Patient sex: M
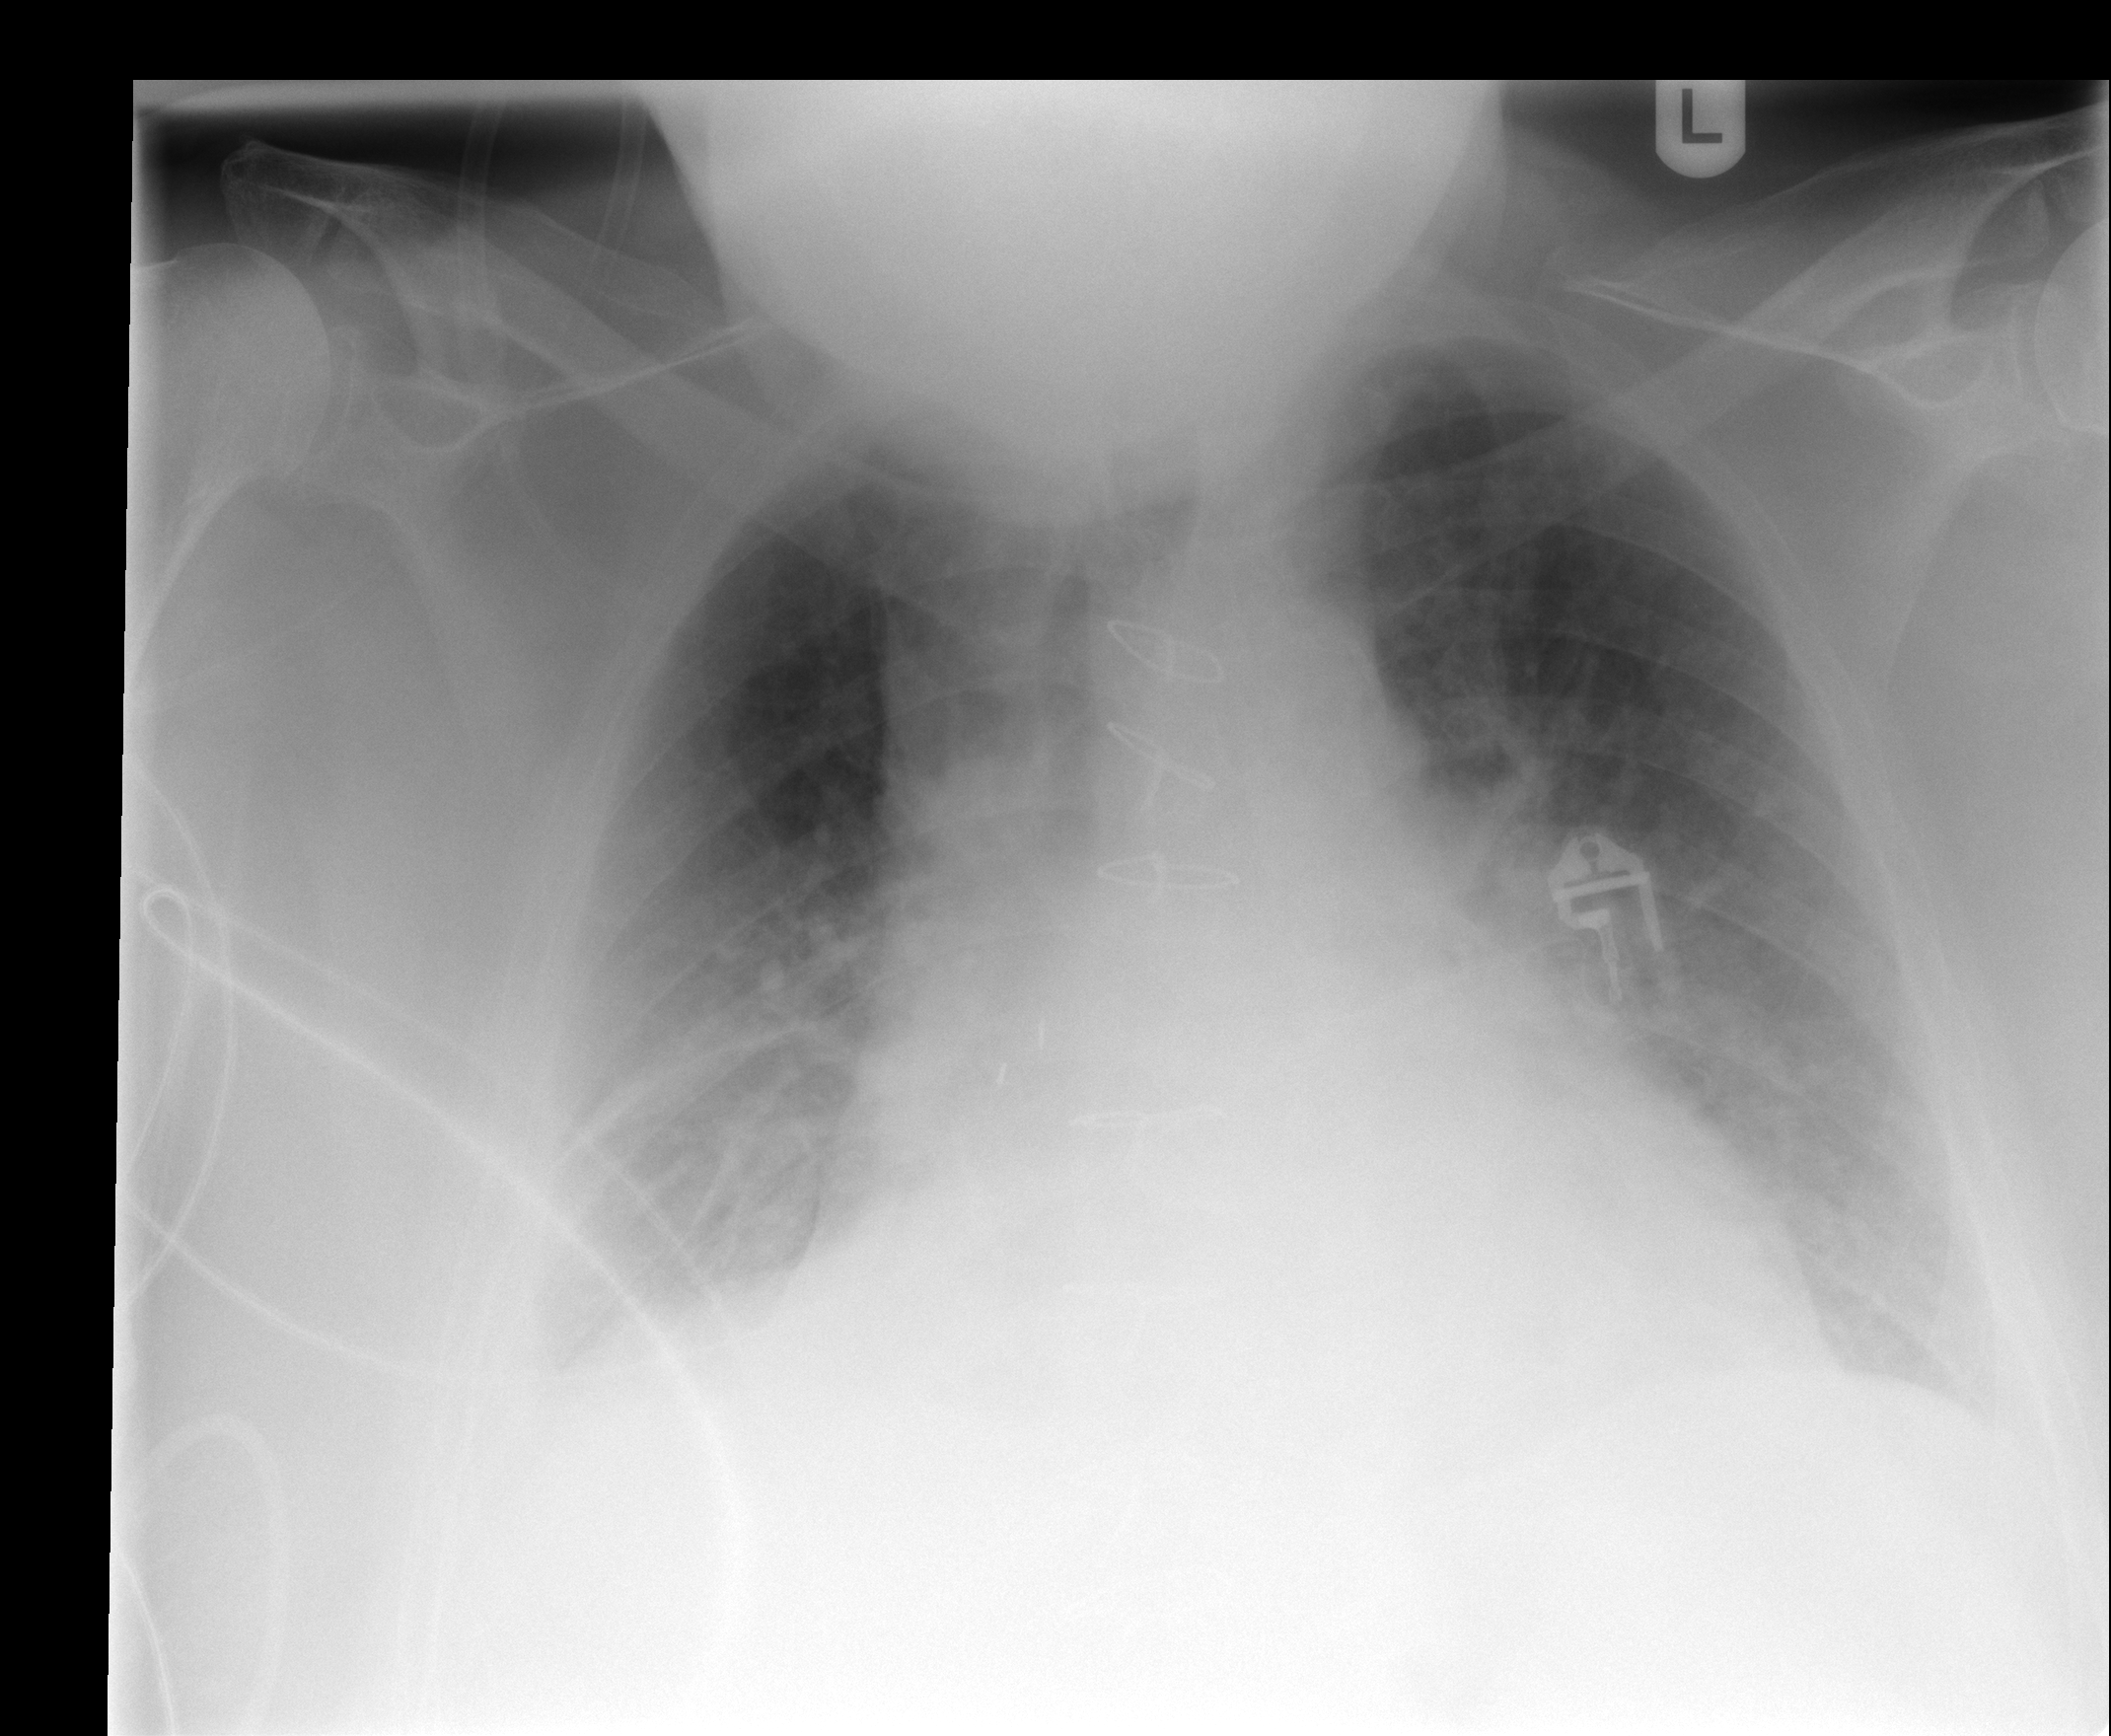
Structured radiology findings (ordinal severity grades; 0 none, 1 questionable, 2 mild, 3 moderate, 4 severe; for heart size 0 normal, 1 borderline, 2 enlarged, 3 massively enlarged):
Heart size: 2
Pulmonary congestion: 2
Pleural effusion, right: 2
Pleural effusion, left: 2
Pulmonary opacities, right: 0
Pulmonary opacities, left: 0
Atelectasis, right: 2
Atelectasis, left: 0